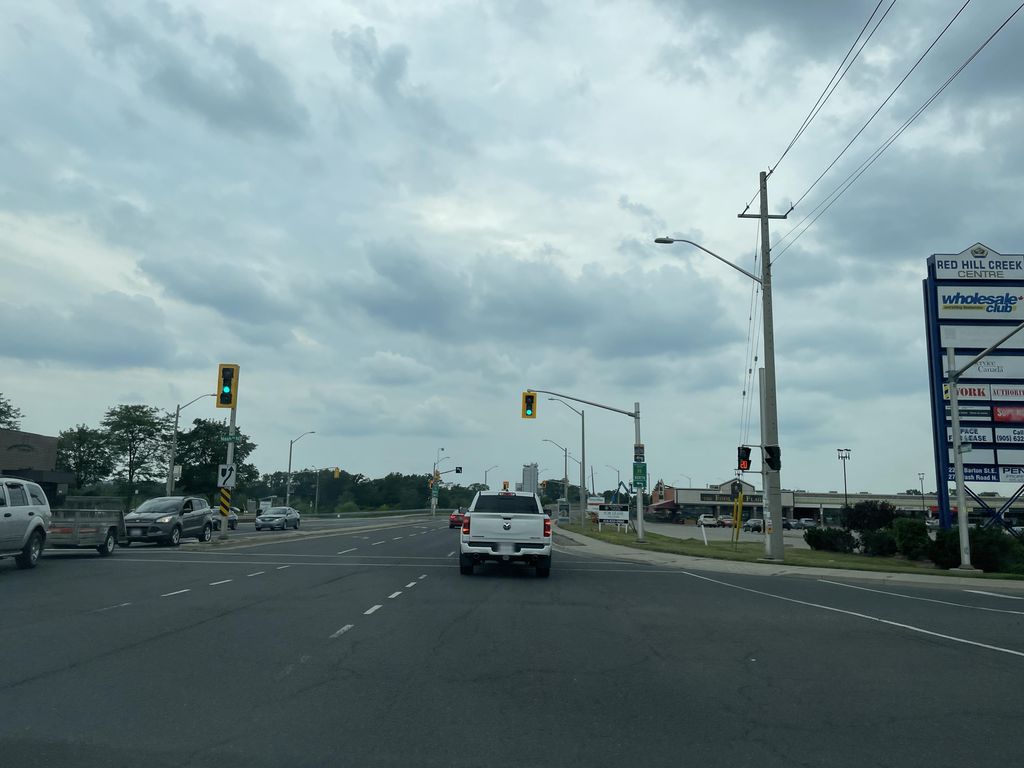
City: hamilton